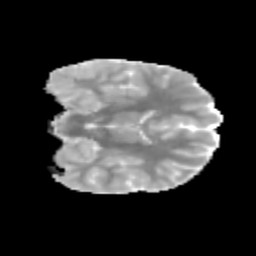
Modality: MD
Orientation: coronal
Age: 11
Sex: male
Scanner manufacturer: siemens
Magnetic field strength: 3 T
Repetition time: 3.8 s
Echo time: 0.07 s